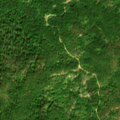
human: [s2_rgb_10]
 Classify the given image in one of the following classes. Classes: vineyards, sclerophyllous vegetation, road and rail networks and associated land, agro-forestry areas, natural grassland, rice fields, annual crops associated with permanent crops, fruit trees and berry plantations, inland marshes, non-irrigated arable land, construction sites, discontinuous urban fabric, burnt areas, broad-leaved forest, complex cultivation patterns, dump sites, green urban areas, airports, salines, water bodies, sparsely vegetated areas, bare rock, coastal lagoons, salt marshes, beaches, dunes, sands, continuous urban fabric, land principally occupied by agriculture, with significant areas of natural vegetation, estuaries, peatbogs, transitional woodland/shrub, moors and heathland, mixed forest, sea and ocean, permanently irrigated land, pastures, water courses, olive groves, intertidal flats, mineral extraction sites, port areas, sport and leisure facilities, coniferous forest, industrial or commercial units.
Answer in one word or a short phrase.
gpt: broad-leaved forest